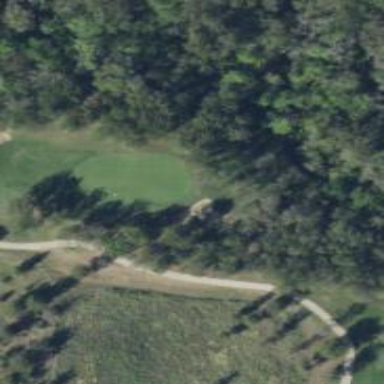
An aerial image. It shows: View of golf hole.